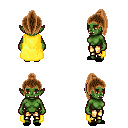
a pixel art fantasy rpg character, female body template, orc, green skin, yellow cape, gold greaves, brown long topknot hairstyle, black slippers, four views (front, back, left, right), 2x2 character sprite sheet, small pixel art, hard edges, no anti-aliasing